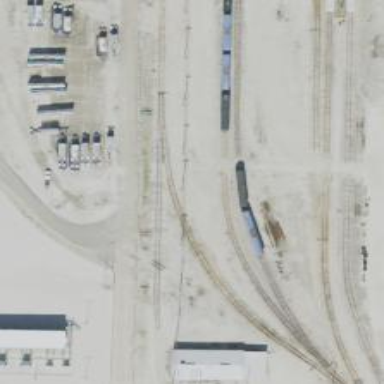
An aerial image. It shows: Railway spur service.